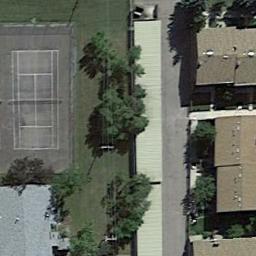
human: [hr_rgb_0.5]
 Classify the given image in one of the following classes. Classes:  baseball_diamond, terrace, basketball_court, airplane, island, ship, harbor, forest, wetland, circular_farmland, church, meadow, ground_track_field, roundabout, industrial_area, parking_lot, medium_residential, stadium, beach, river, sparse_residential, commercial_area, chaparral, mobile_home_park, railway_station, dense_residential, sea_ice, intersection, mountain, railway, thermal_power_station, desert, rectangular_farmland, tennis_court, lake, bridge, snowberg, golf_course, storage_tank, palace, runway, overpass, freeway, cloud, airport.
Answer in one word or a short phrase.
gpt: tennis_court